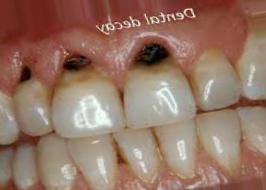
Condition: Caries